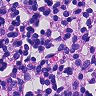
Metastatic tissue present: no